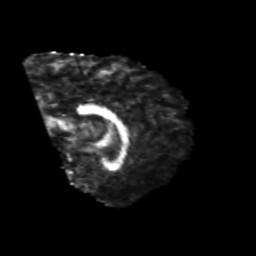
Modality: FA
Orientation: sagittal
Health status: healthy
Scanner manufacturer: philips
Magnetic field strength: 3 T
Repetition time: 6.964 s
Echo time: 0.092 s